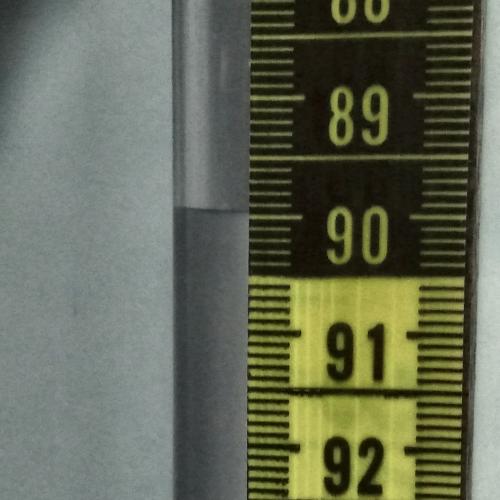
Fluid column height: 90.0 cm